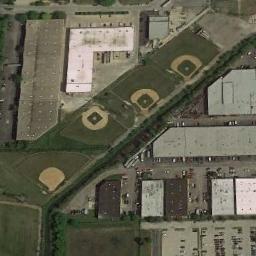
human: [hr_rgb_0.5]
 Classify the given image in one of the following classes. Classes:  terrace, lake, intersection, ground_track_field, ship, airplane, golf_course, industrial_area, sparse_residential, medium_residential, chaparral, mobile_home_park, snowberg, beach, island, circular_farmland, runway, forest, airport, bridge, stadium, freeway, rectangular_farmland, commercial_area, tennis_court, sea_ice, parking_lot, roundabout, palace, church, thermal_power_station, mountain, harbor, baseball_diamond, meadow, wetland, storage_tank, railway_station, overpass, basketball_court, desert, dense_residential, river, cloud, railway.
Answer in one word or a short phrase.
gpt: baseball_diamond